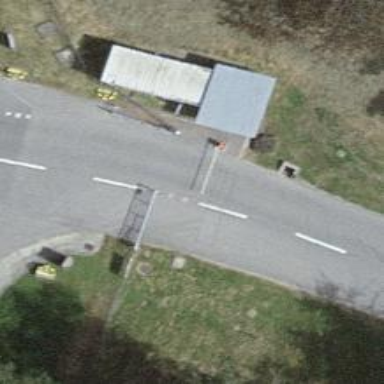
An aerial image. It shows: Gate.